Question: I'm trying to figure out how I can add a button to my grid-view that when clicked a drop down menu is formed with options that are clickable and will fire some kind of event.
[image below relevant may help somewhat conceptualize the location of the button]
The issue is that it will not show up when a row is added or in any way what so ever.
Here's my code:
'''
<asp:GridView runat="server" ID="grdvwDepositTransaction"
AutoGenerateColumns="false" DataKeyNames="Status"
OnRowCommand="grdvwDepositTransaction_RowCommand" OnRowDataBound="grd_RowDataBound"
CssClass="grid">
<Columns>
<asp:TemplateField>
<ItemTemplate>
<ul id="actionMenuHomeScreenPanel" style="display: none; margin-top: -6px; text-align: left; " onmouseover="javascript: showMenu(); return false;" onmouseout="javascript: hideMenu(); return false;" class="ui-menu">
<li><a href="#" onclick="window.close();">Cancel</a></li>
<li>
<asp:LinkButton ID="LinkButton1" runat="server" OnClick="btnValidateTotals_Click" Text="Validate Transactions" width="100px"></asp:LinkButton>
</li>
</ul>
</ItemTemplate>
</asp:TemplateField>
<asp:BoundField DataField="DepositEntry.cardNumber" HeaderText="Card Number" ItemStyle-CssClass="mediumColumn columnCenter" />
<asp:BoundField DataField="DepositEntry.accountNumber" HeaderText="Account Number" ItemStyle-CssClass="mediumColumn columnCenter" />
<asp:BoundField DataField="DepositEntry.taxID" HeaderText="Tax ID" ItemStyle-CssClass="mediumColumn columnCenter" />
<asp:BoundField DataField="DepositEntry.firstName" HeaderText="Customer Name" ItemStyle-CssClass="mediumColumn columnCenter" />
<asp:BoundField DataField="DepositEntry.transactionDateTime" HeaderText="Transaction Date/Time" ItemStyle-CssClass="mediumColumn columnCenter" />
<asp:BoundField DataField="DepositEntry.cashAmount" HeaderText="Cash Amount" ItemStyle-CssClass="mediumColumn columnCenter" />
<asp:BoundField DataField="DepositEntry.depositAmount" HeaderText="Envelope Deposit Amount" ItemStyle-CssClass="mediumColumn columnCenter" />
</Columns>
<EmptyDataTemplate>
<span style="font-weight: bold; text-anchor:middle;">No Transactions have been entered</span>
</EmptyDataTemplate>
</asp:GridView>
'''

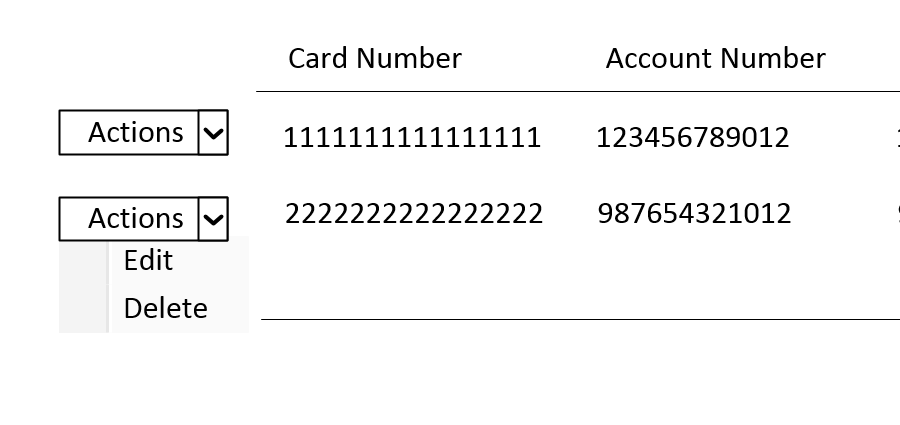
Answer: Use TemplateField. Look this example
'''
<asp:TemplateField HeaderText="Administracao">
<EditItemTemplate>
<asp:DropDownList ID="ddlAdministracao" runat="server" SelectedValue='<%# Bind("Administracao") %>' Width="90px">
<asp:ListItem Value="True" Text="Ativo" />
<asp:ListItem Value="False" Text="Bloqueado" />
</asp:DropDownList>
</EditItemTemplate>
<ItemTemplate>
<asp:Image ID="imgAdministracao" runat="server" ImageUrl='<%# (Eval("Administracao").Equals(true) ? "Image/OK.png" : (Eval("Administracao").Equals(false) ? "Image/no.png" : "~/Image/blank.gif"))%>' />
</ItemTemplate>
</asp:TemplateField>
'''